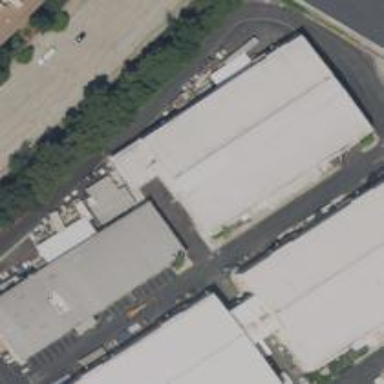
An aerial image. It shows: Industrial building with stage inside.